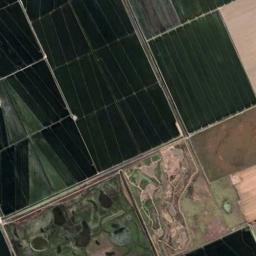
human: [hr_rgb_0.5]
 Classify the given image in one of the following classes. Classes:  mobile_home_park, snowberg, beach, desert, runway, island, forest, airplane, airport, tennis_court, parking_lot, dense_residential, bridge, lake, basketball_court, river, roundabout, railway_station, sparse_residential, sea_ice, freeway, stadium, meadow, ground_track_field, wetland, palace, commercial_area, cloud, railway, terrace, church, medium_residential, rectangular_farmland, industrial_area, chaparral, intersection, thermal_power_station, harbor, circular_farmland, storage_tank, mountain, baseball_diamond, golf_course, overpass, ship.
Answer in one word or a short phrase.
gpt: rectangular_farmland